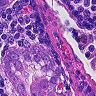
Metastatic tissue present: yes